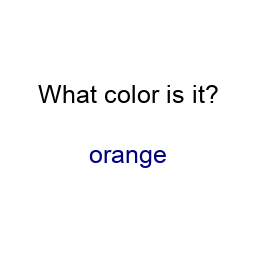
Color: navy
Color name shown: orange
Background color: white
Question text color: black